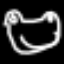
Label: frog